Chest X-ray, PA view. Patient: 47 years old, sex F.
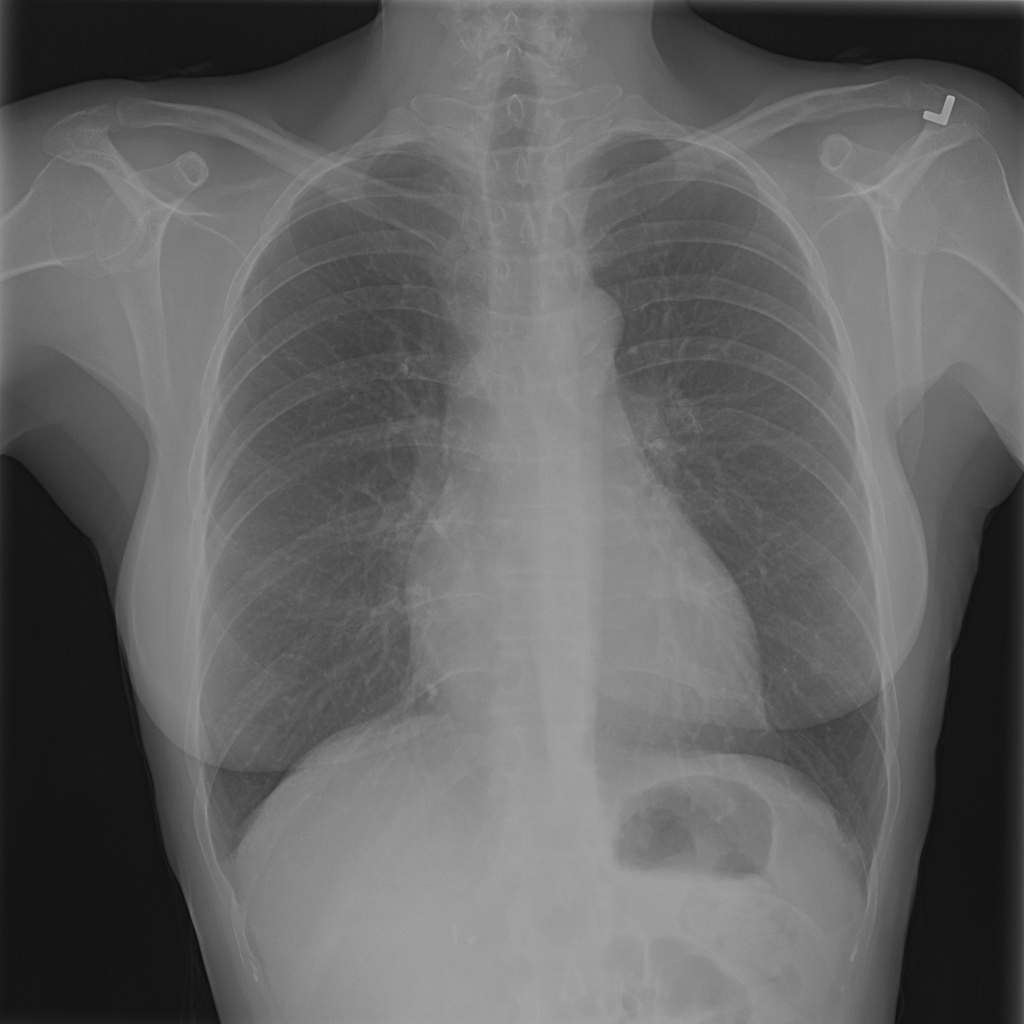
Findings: No Finding